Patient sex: M
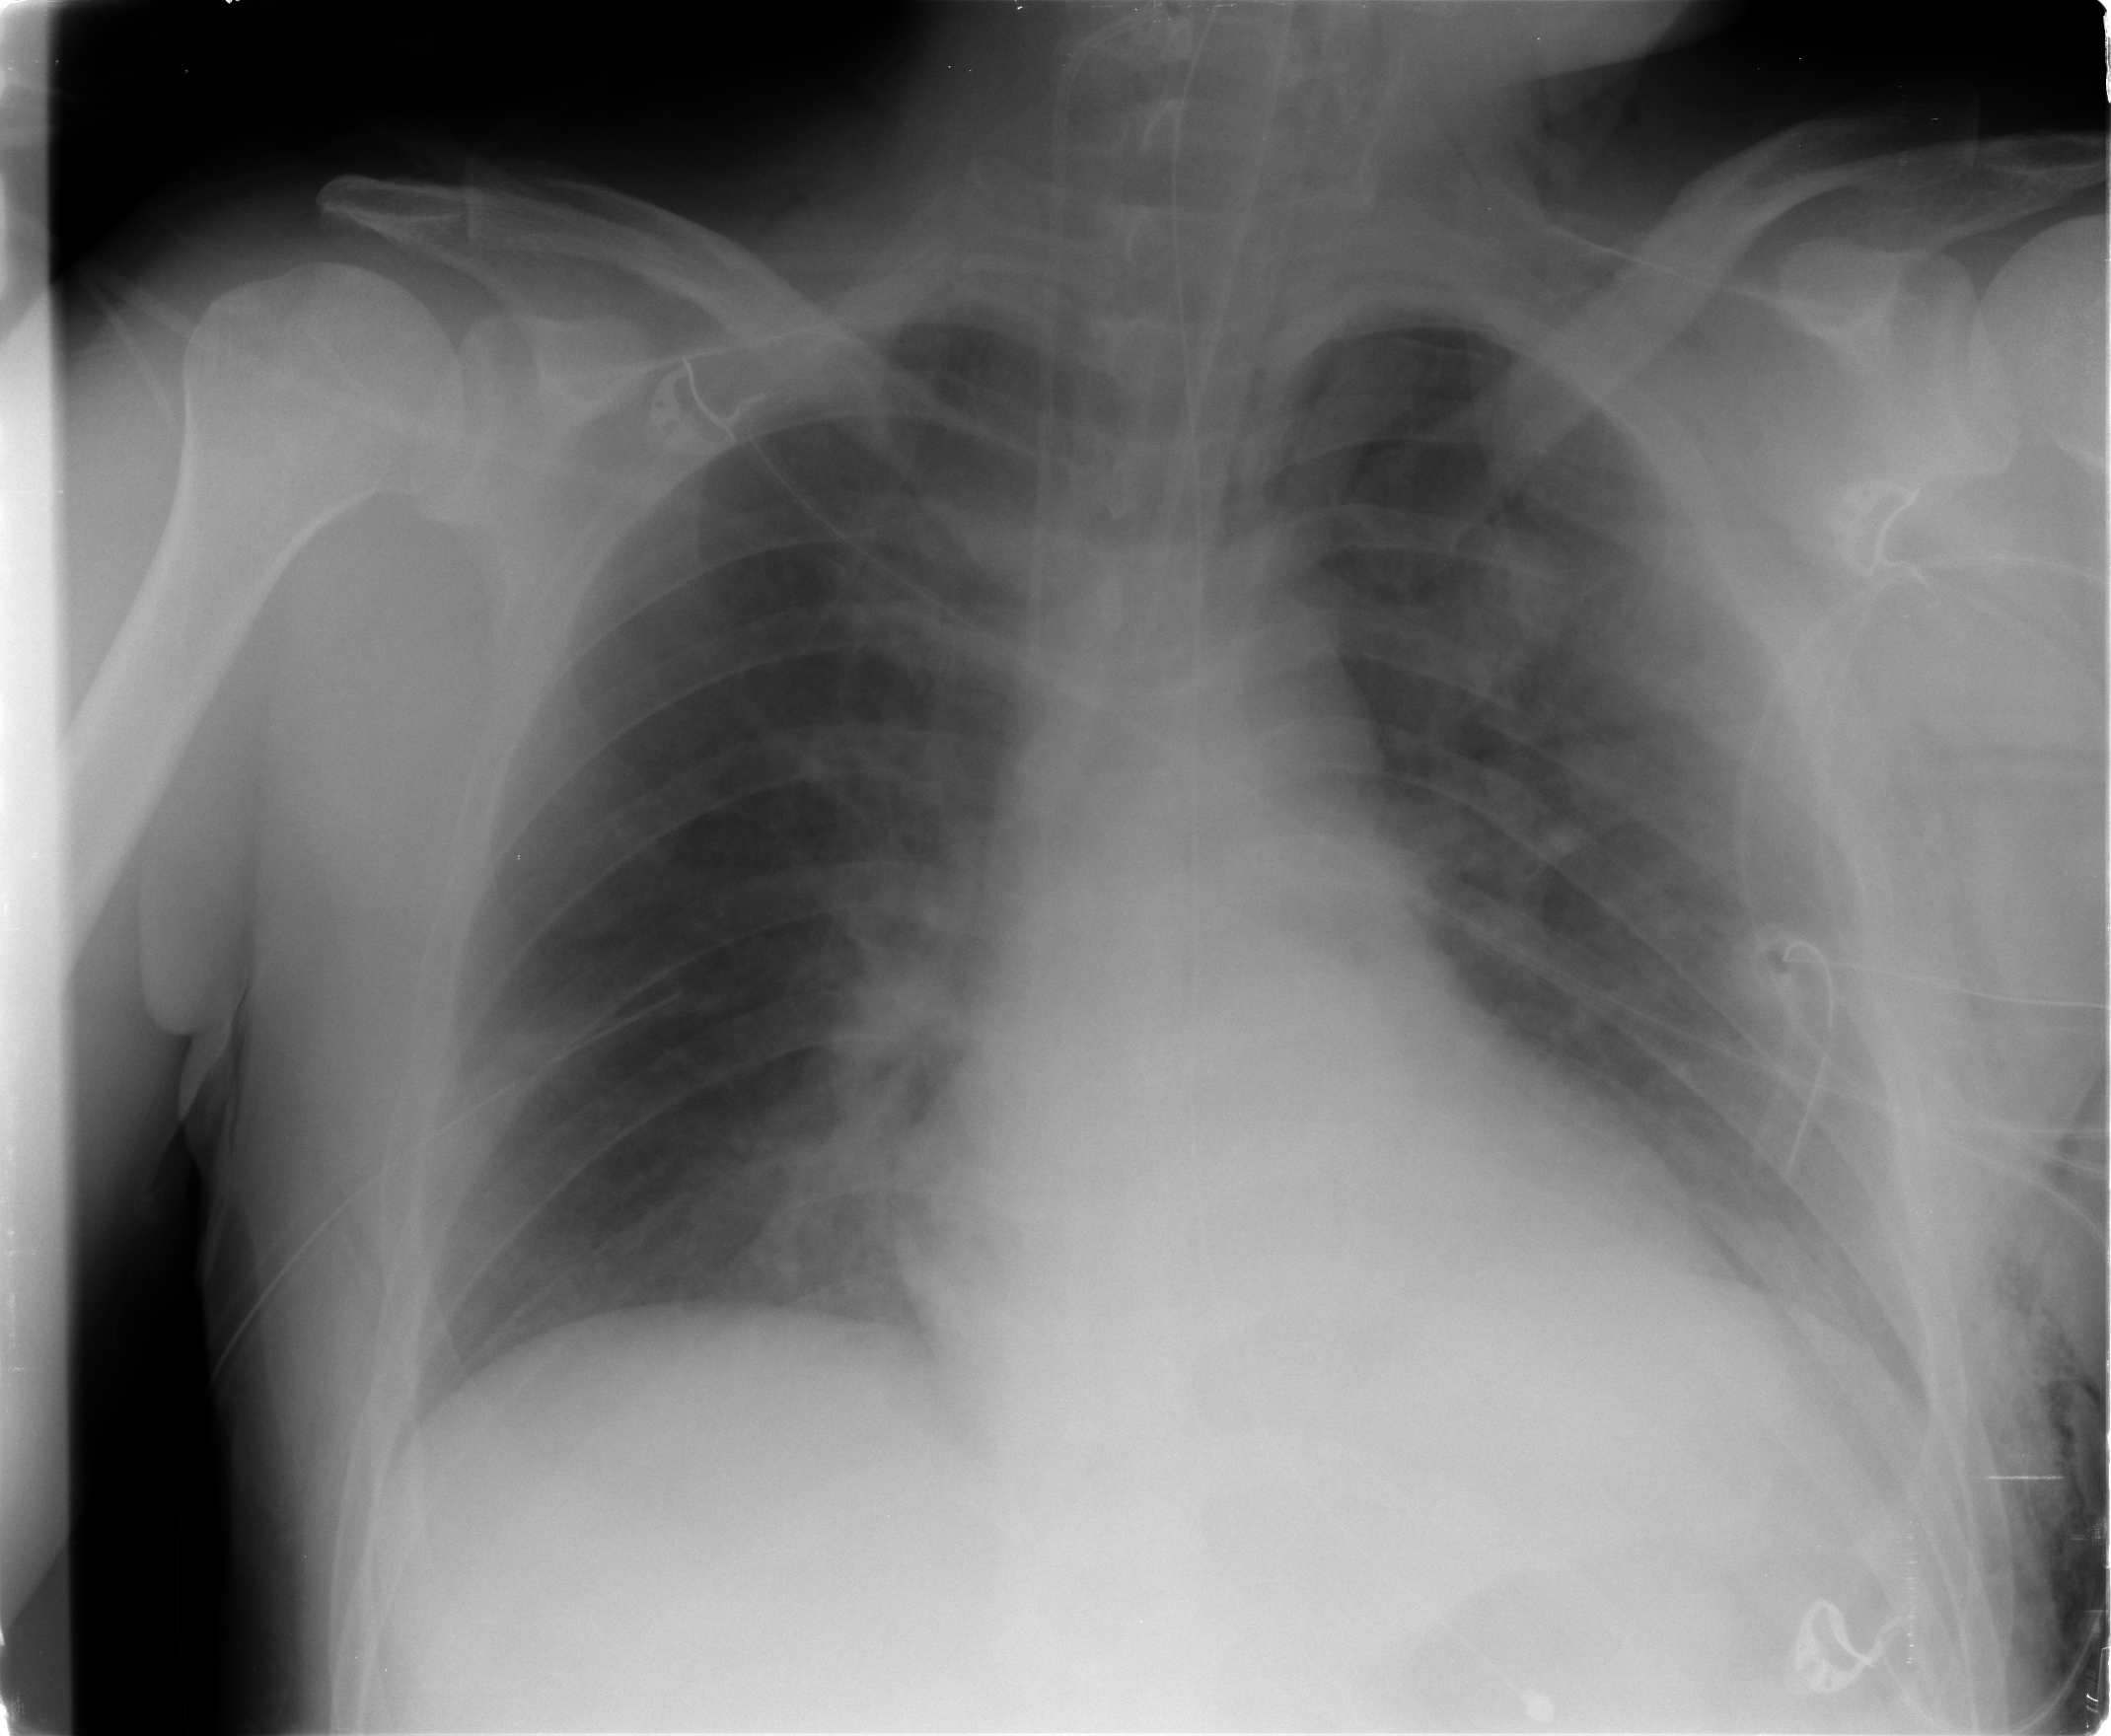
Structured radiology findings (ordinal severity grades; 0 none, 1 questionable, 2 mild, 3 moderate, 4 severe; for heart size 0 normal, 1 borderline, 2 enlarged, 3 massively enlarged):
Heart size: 2
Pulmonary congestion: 2
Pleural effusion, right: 0
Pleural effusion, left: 0
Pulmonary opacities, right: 0
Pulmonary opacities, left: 2
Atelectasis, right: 0
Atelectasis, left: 2